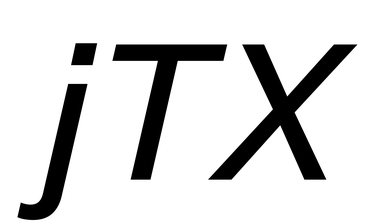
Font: InstrumentSans-Italic_Medium_Italic